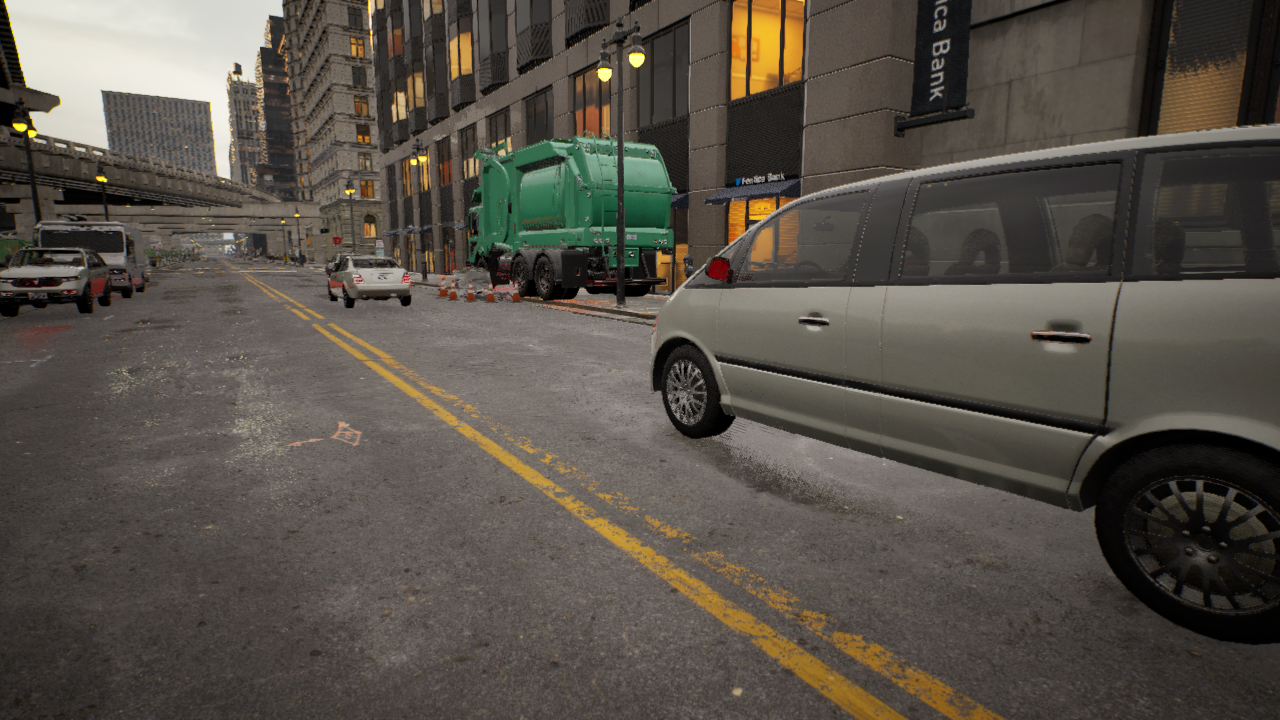
Venue: downtown
Lighting: golden hour
Vehicle rig: minivan